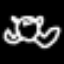
Label: frog